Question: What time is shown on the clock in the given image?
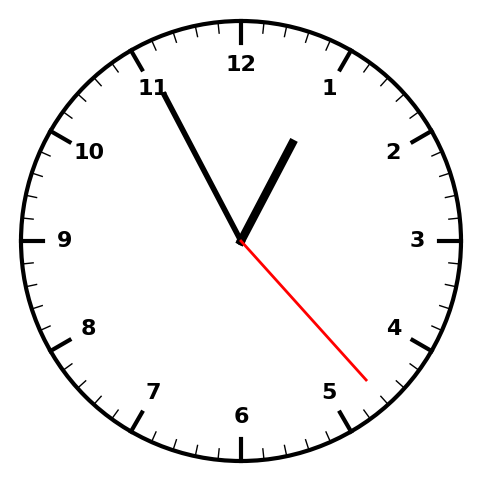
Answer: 12:55:23